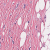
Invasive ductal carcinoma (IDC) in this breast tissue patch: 0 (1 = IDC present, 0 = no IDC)